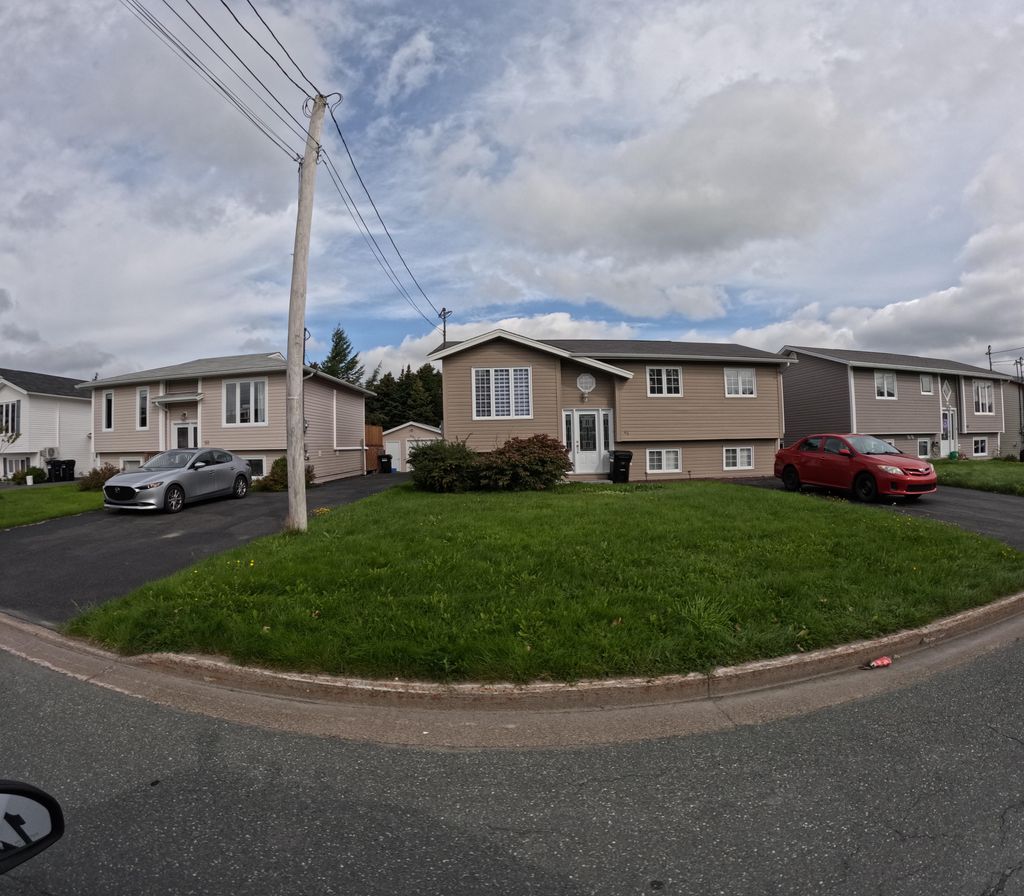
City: st_johns